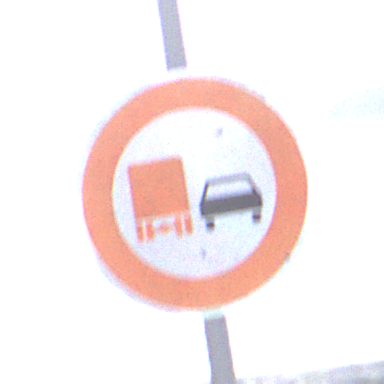
Verkehrszeichen: UeberholverbotKraftfahrzeuge
Umgebung: Outdoor, Suburban
Tageszeit: MorningAfternoon
Wetter: PartlyCloudy
Licht: Natural
Jahreszeit: NotSpecified
Kontrast: LowContrast